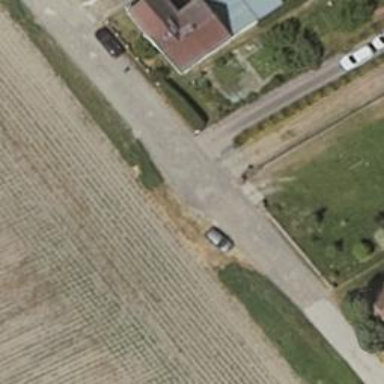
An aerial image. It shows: Gravel residential road.